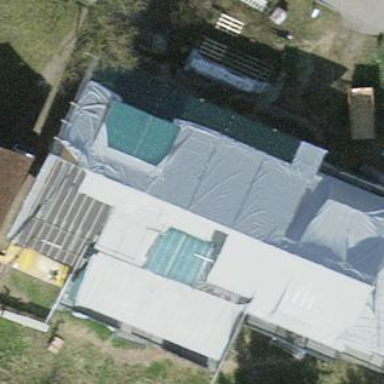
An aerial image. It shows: Gabled roof farm building.